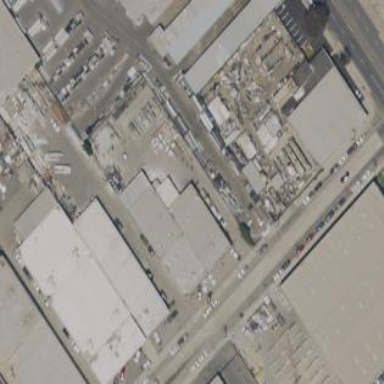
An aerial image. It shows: Industrial building.